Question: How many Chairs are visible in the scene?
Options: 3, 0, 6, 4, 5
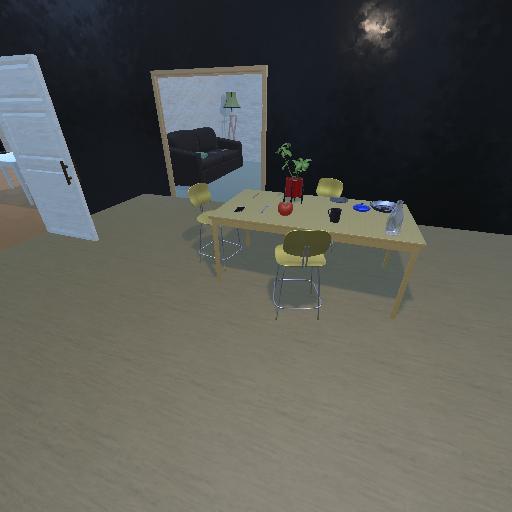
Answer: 3